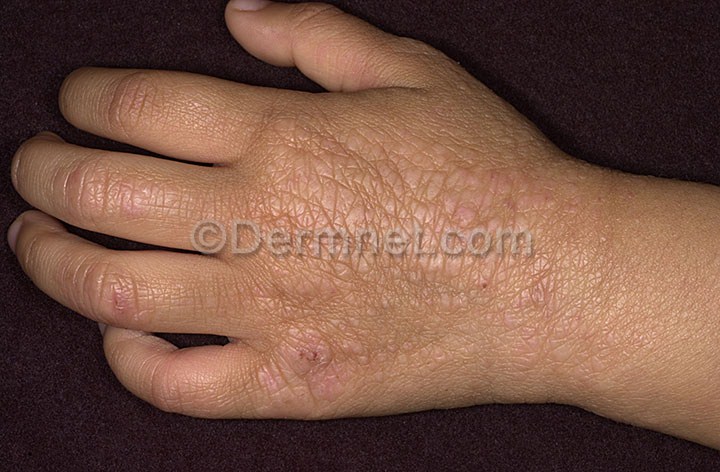
Disease: Atopic Dermatitis Photos